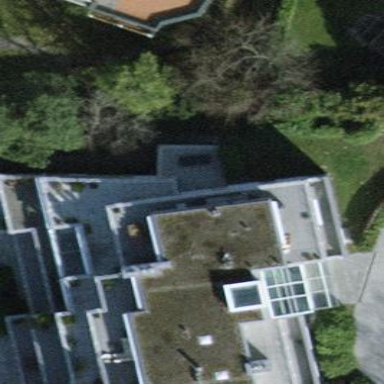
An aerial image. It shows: The building has flat roof oriented across.